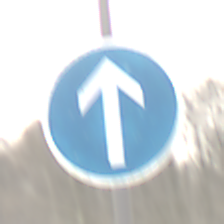
Verkehrszeichen: VorgeschriebeneFahrtrichtungGeradeaus
Umgebung: Outdoor, Nature
Tageszeit: MorningAfternoon
Wetter: PartlyCloudy
Licht: Natural
Jahreszeit: Winter
Kontrast: MediumContrast